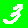
Digit: 3